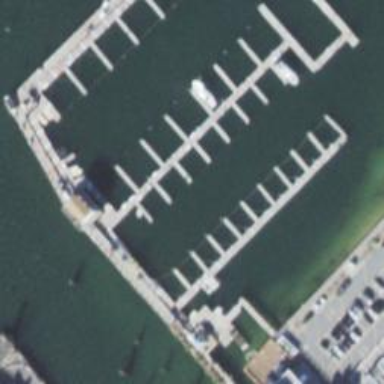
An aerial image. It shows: Man-made pier.